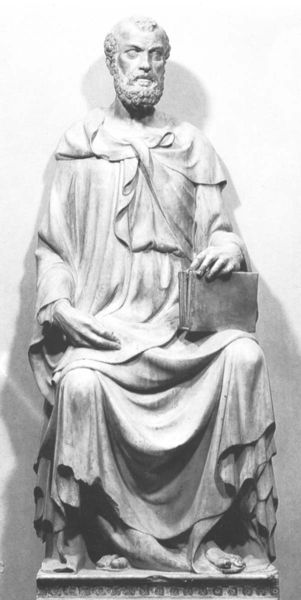
Titel: Der Evangelist Matthäus
Künstler: Bernardo Ciuffagni
Institution: Florenz, Museo dell’Opera del Duomo
Schlagwörter: fuß, hand, kopf, mann, schatten, umhang, weiß, sitzen, brust, finger, grau, kleid, marmor, nase, ohr, schwarz, stirn, blick, rock, bart, richter, wand, arme, falten, halten, sockel, stein, vollbart, hände, kirche, figur, gewand, haare, kutte, mantel, sitzend, locken, skulptur, statue, füße, erhaben, thron, tafel, starr, robe, faltenwurf, edel, knie, zehen, foto, fotografie, antike, blind, buch, lockig, grab, stark, heiliger, grieche, petrus, forschen, geand, evangelist, gesetz, gelockt, gewandung, wissen, nackte füße, buh, sitend